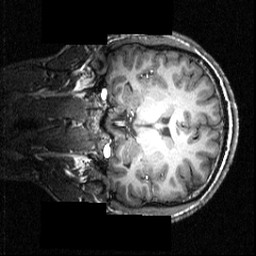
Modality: T1w
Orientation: coronal
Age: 20
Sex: male
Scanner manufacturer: siemens
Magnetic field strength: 3.951 T
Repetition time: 1.5 s
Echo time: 0.00335 s